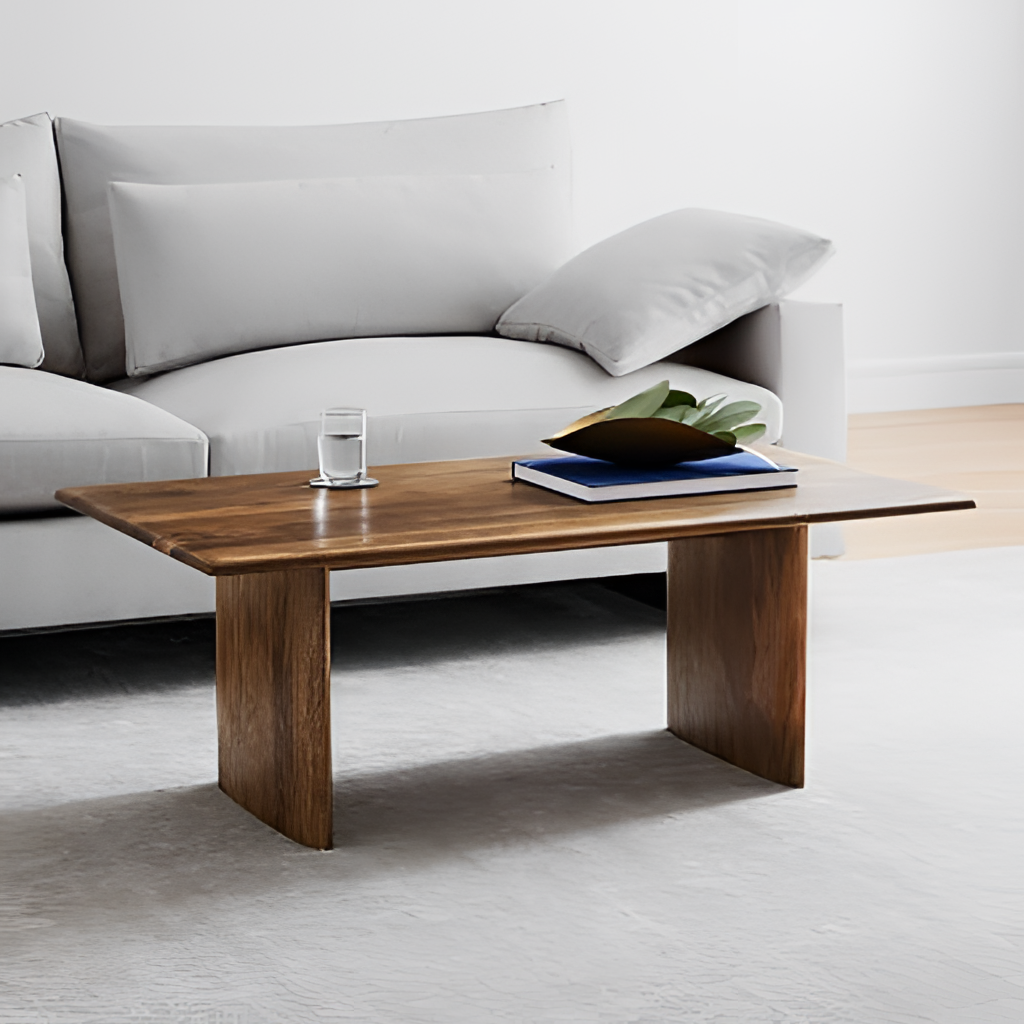
wood coffee table, living room, white paint wallpaper, with solid pattern, wood flooring, with plank pattern, contemporary